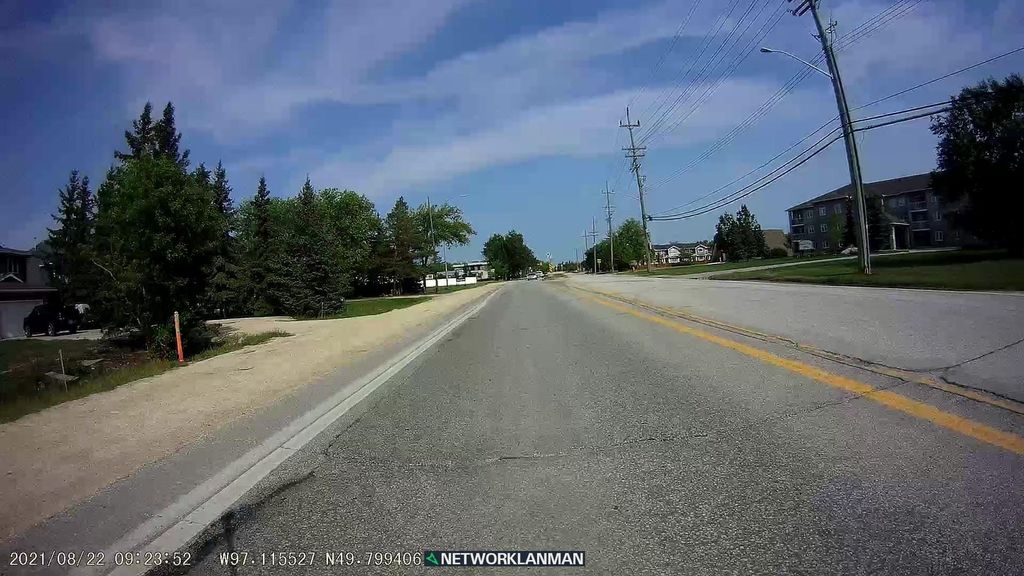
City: winnipeg